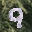
Label: 9